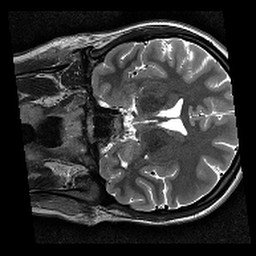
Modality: T2w
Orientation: coronal
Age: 19
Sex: female